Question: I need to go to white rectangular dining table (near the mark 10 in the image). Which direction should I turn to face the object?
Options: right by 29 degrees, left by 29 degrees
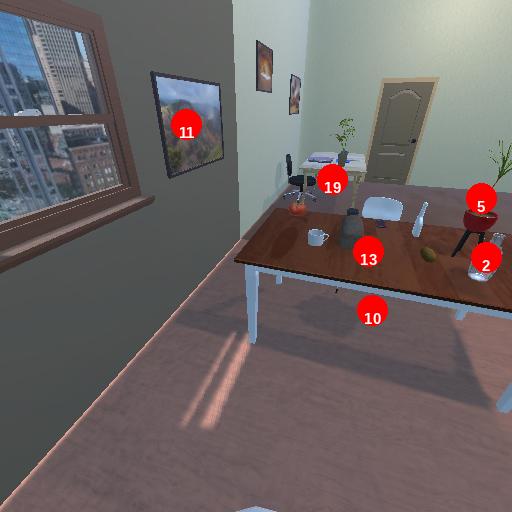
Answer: right by 29 degrees